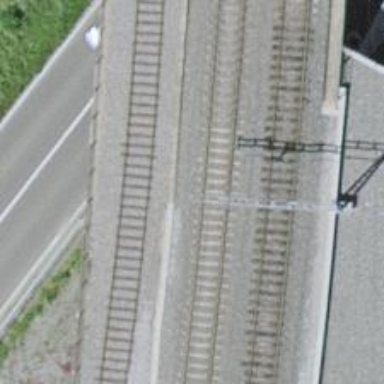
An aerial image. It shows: Abandoned railway track with single electrified contact line.